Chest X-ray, PA view. Patient: 36 years old, sex M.
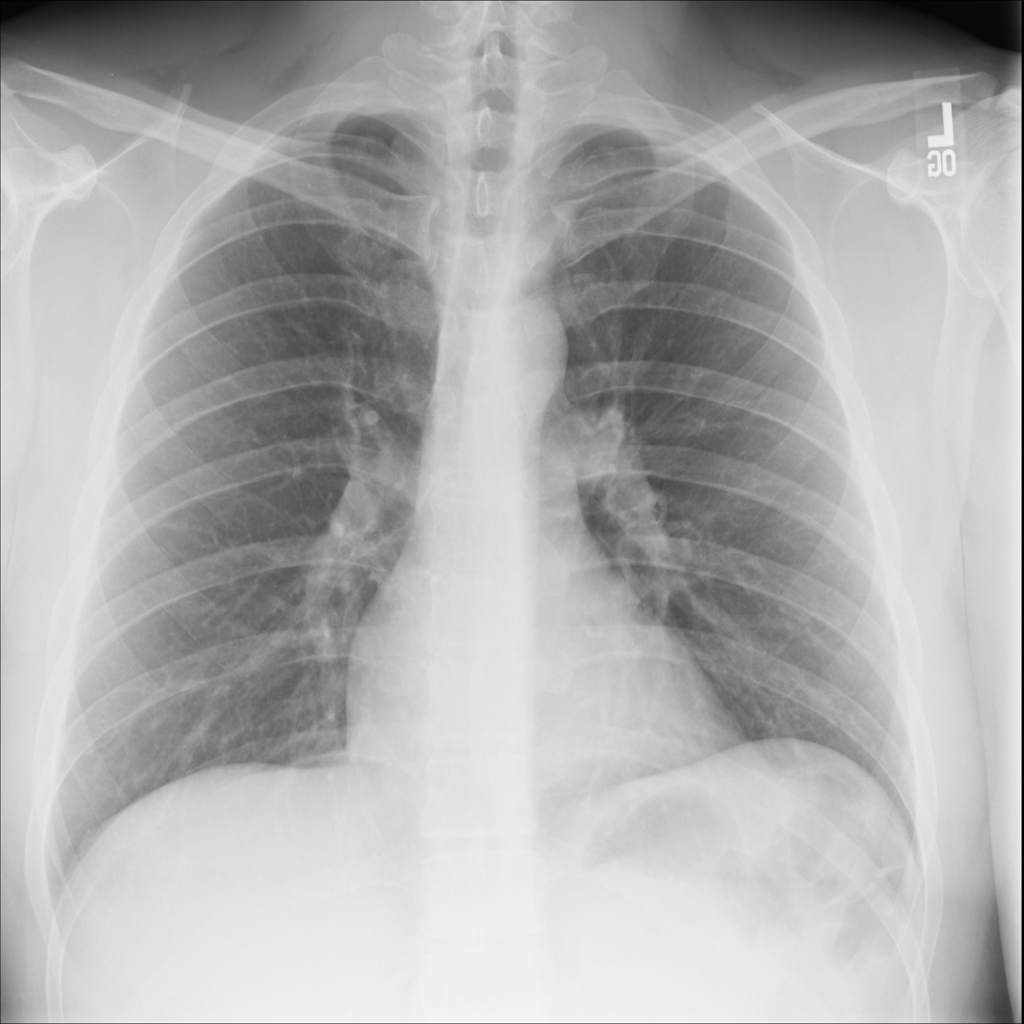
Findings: No Finding